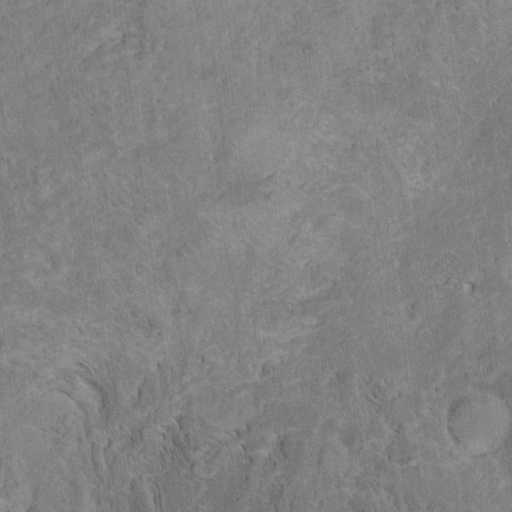
Classes present: Background